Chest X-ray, PA view. Patient: 28 years old, sex M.
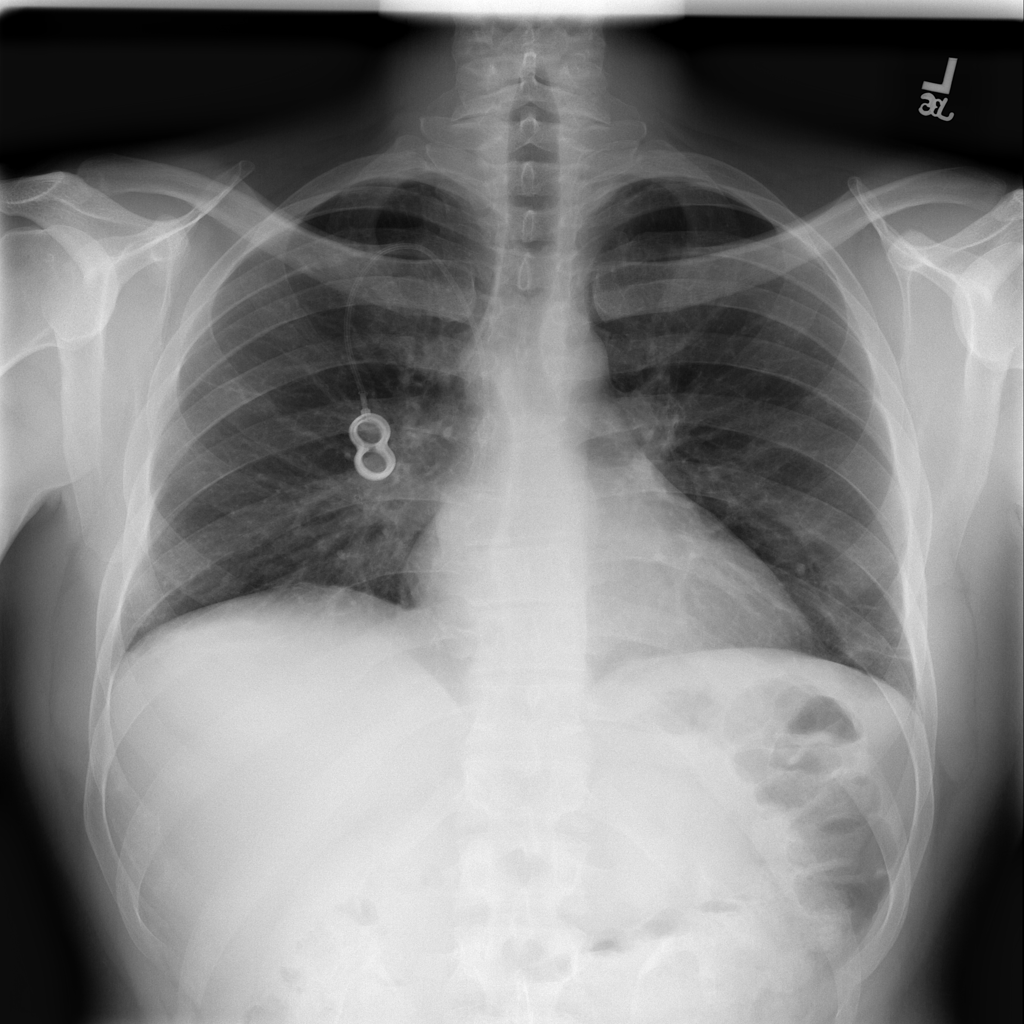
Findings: No Finding